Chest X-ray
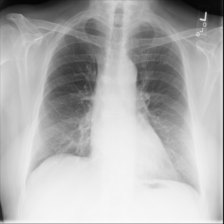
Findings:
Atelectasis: negative
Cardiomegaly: negative
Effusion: negative
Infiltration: negative
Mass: negative
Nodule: negative
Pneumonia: negative
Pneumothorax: negative
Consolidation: negative
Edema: negative
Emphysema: negative
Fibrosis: negative
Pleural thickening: negative
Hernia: negative